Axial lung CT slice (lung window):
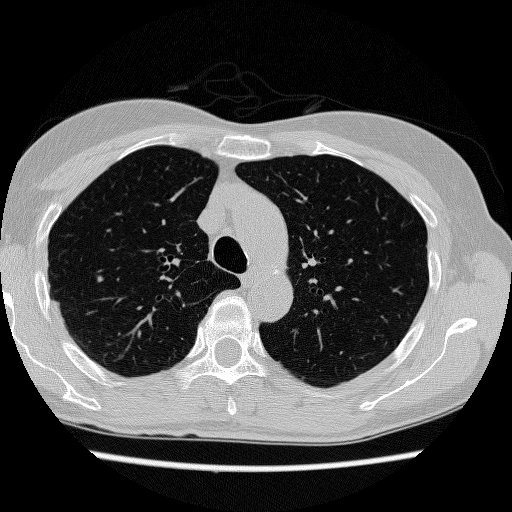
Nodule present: no